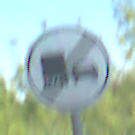
Verkehrszeichen: EndeUeberholverbotKraftfahrzeuge
Umgebung: Outdoor, Nature
Tageszeit: MorningAfternoon
Wetter: Clear
Licht: Natural
Jahreszeit: NotSpecified
Kontrast: HighContrast